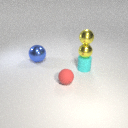
small cyan rubber cylinder below small yellow metal sphere